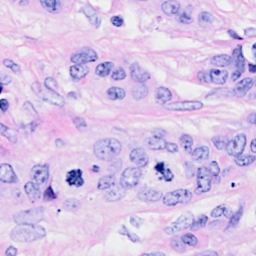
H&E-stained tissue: Breast